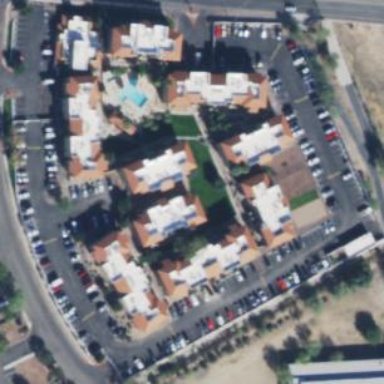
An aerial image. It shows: Residential area with apartments.